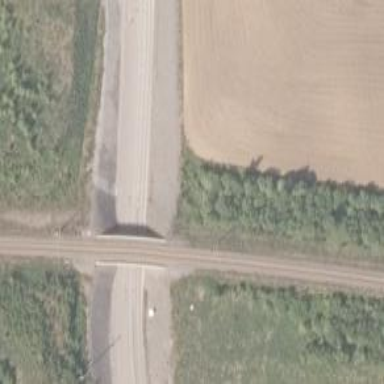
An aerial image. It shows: Bridge with railway tracks. The electrified line has continuous contact line.